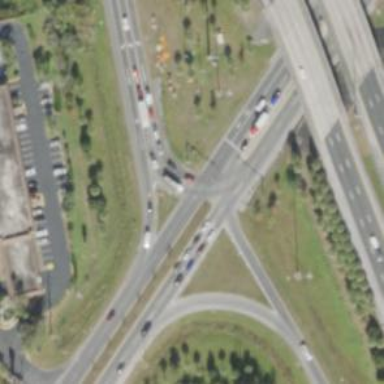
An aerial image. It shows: Diamond junction with asphalt motorway link.